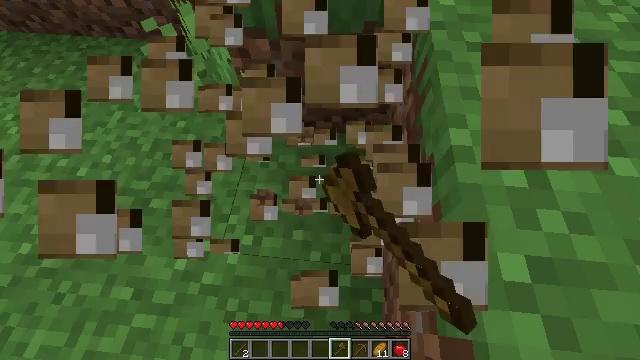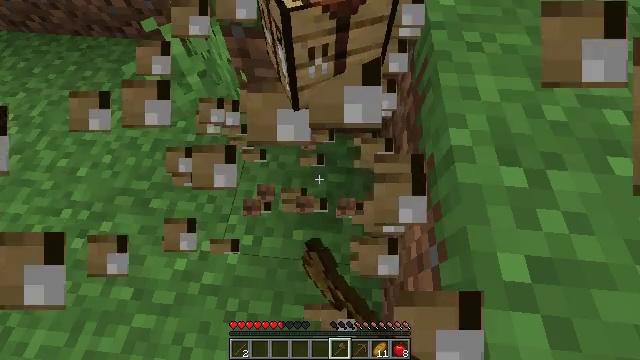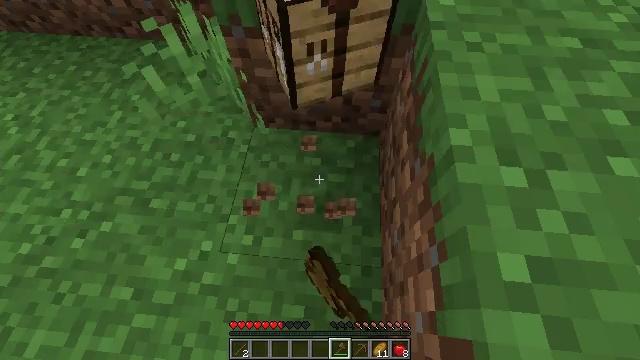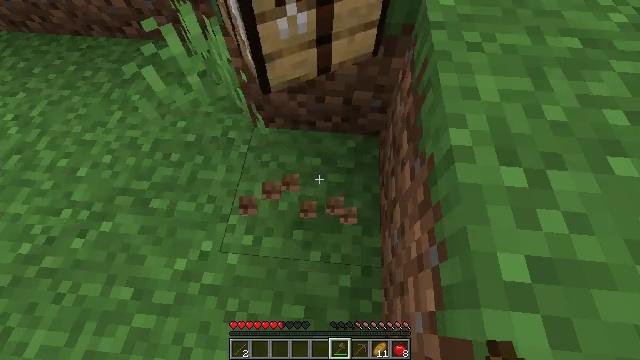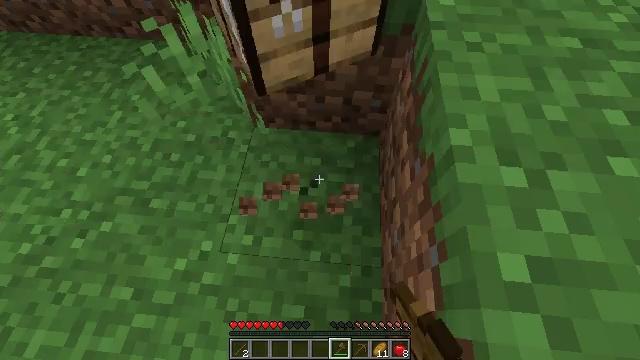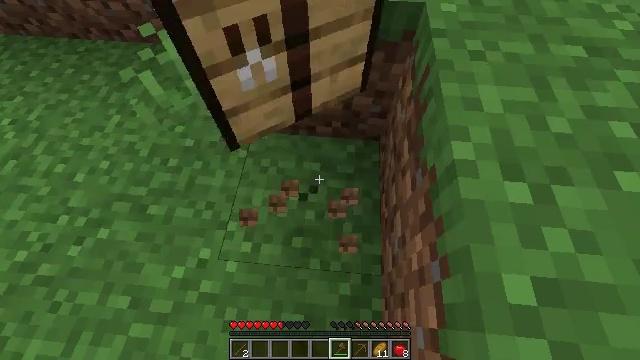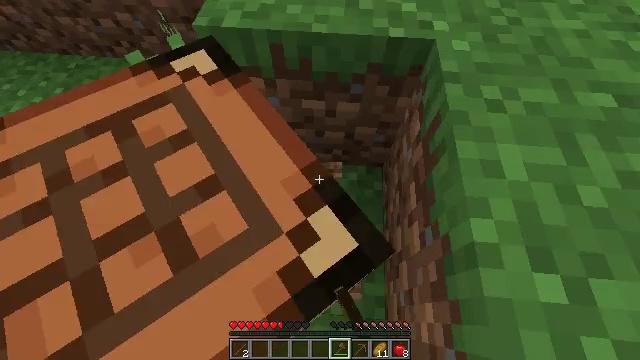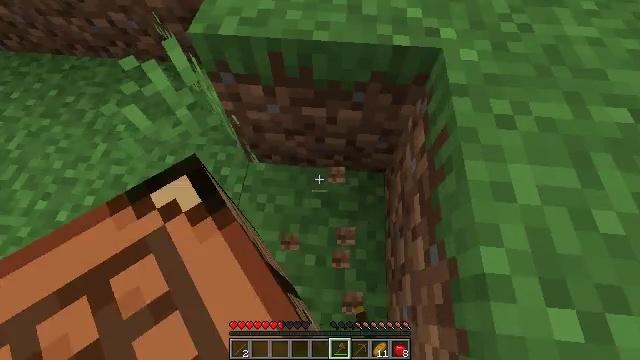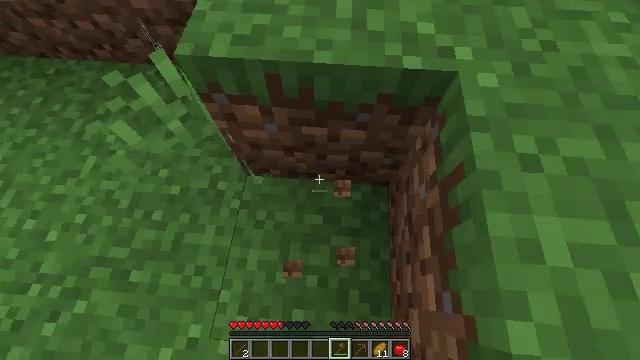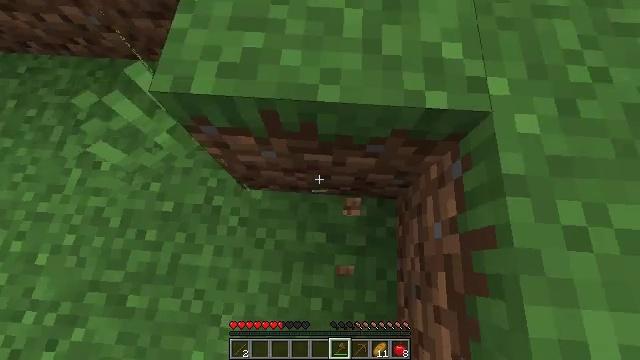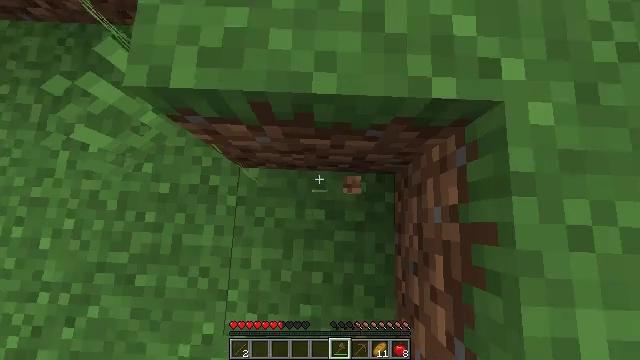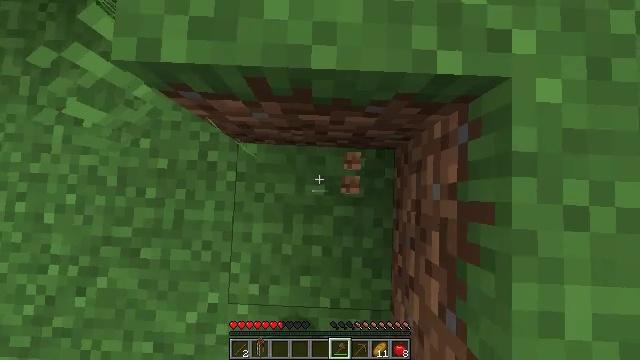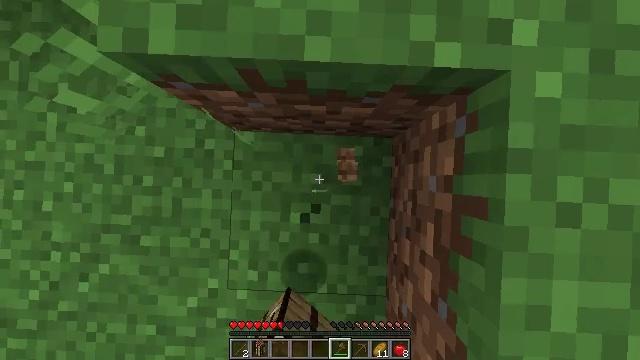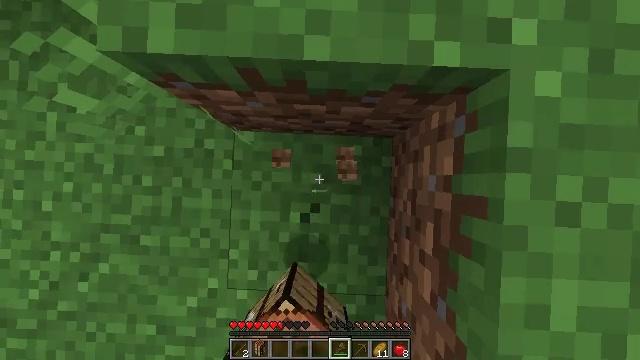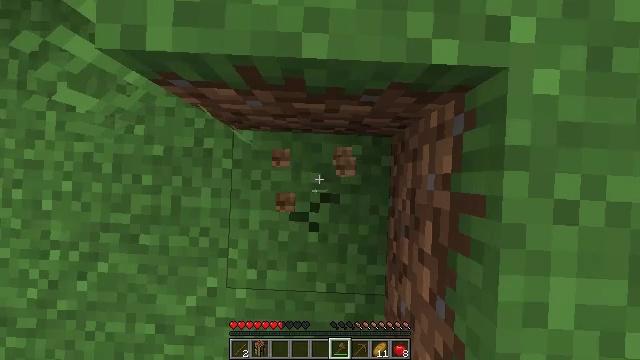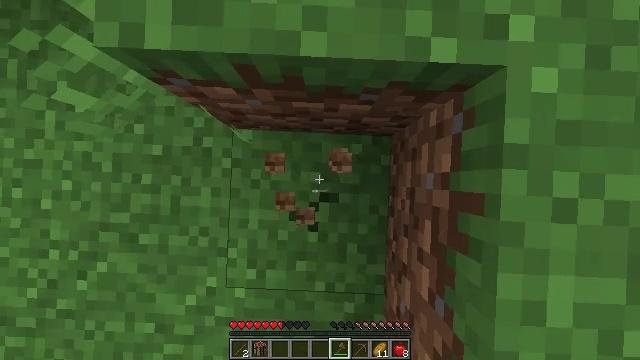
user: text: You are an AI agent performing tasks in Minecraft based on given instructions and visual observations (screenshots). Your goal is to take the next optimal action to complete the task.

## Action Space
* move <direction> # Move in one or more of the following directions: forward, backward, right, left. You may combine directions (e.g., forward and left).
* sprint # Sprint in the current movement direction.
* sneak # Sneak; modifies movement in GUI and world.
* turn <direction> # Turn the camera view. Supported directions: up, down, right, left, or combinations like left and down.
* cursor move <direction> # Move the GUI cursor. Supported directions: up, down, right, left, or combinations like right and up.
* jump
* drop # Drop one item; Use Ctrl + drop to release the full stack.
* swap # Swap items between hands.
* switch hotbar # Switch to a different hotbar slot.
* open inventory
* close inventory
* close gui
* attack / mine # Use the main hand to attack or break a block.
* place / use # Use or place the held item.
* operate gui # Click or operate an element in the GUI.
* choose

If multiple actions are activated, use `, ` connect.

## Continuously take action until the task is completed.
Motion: motion action
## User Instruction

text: Collect the grass block using a shovel.
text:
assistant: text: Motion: attack / mine
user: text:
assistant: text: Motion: attack / mine
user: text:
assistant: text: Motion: attack / mine
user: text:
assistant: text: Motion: attack / mine
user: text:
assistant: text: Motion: move forward, attack / mine
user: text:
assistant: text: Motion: move forward, attack / mine
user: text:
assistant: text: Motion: move forward, turn down
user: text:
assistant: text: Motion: move forward, turn down
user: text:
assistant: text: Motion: move forward, turn down
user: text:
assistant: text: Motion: turn right and down
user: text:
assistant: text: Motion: turn down, attack / mine
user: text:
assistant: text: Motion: turn down, attack / mine
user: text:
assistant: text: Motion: turn down, attack / mine
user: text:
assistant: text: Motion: turn down, attack / mine
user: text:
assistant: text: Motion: turn down, attack / mine
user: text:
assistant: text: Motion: turn down, attack / mine
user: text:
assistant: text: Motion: attack / mine
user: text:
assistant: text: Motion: attack / mine
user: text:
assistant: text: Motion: attack / mine
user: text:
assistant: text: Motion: attack / mine
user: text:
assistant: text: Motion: attack / mine
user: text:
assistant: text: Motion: attack / mine
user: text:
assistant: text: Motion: attack / mine
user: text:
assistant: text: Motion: attack / mine
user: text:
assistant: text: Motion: attack / mine
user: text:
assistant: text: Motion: attack / mine
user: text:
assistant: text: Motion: attack / mine
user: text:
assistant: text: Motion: attack / mine
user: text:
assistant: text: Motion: attack / mine
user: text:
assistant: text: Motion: attack / mine